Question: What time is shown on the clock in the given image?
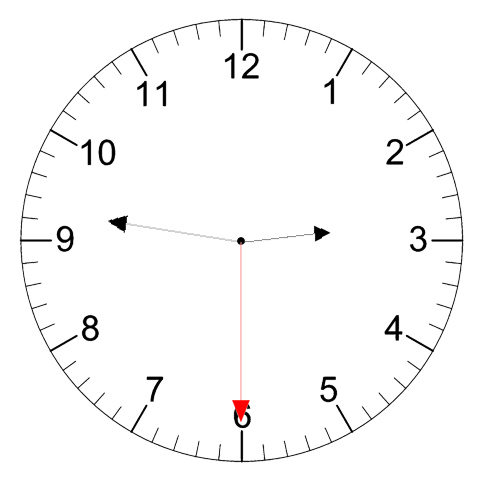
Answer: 02:46:30